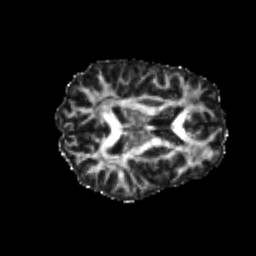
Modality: FA
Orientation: axial
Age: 22
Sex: male
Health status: healthy
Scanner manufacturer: philips
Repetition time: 7.391 s
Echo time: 0.08599 s